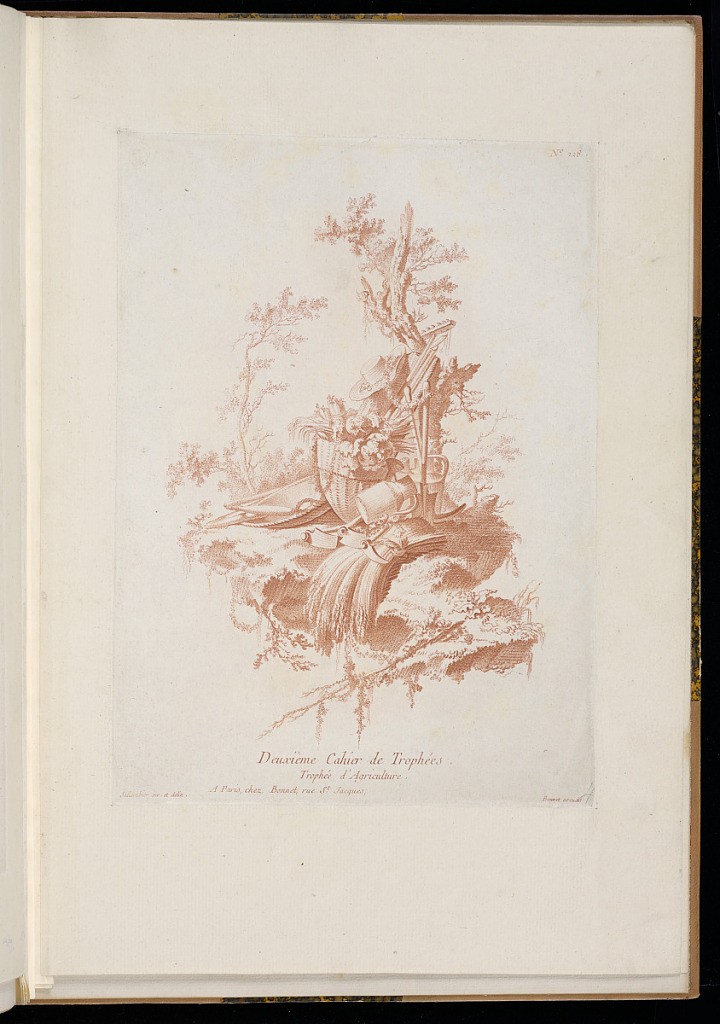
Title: Trophée d’Agriculture
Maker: Henri Sallembier, French, ca. 1753 - 1820
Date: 1775–76
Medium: Etching and engraving (crayon manner) in red ink on laid paper
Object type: Print
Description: Title page and design for an ornamental agricultural trophy. A vignette with trees, grass, foliage, baskets, a hat, jugs, fruit, vegetables, flowers, scythe, sickle, shovel, rake, and other agricultural tools. The plate is titled, numbered, and signed.